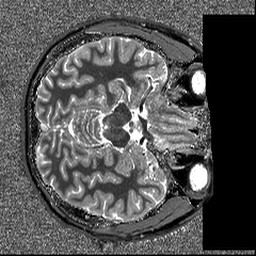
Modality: T1map
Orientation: axial
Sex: male